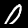
Digit: 0